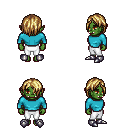
a pixel art fantasy rpg character, female body template, orc, green skin, teal long-sleeve shirt, white pants, blonde bangs hairstyle, metal boots, four views (front, back, left, right), 2x2 character sprite sheet, small pixel art, hard edges, no anti-aliasing